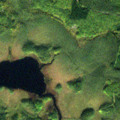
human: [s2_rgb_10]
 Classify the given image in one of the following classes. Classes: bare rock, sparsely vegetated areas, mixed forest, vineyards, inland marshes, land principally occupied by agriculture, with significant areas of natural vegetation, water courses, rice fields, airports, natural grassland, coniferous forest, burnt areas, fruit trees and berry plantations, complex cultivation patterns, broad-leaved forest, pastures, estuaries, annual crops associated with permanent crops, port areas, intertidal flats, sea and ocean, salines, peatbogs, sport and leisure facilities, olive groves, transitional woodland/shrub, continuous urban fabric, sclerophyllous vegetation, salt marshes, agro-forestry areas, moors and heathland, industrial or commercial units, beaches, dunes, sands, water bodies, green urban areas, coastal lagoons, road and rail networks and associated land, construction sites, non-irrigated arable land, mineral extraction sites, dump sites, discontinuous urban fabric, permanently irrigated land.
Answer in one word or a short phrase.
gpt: broad-leaved forest, coniferous forest, mixed forest, peatbogs